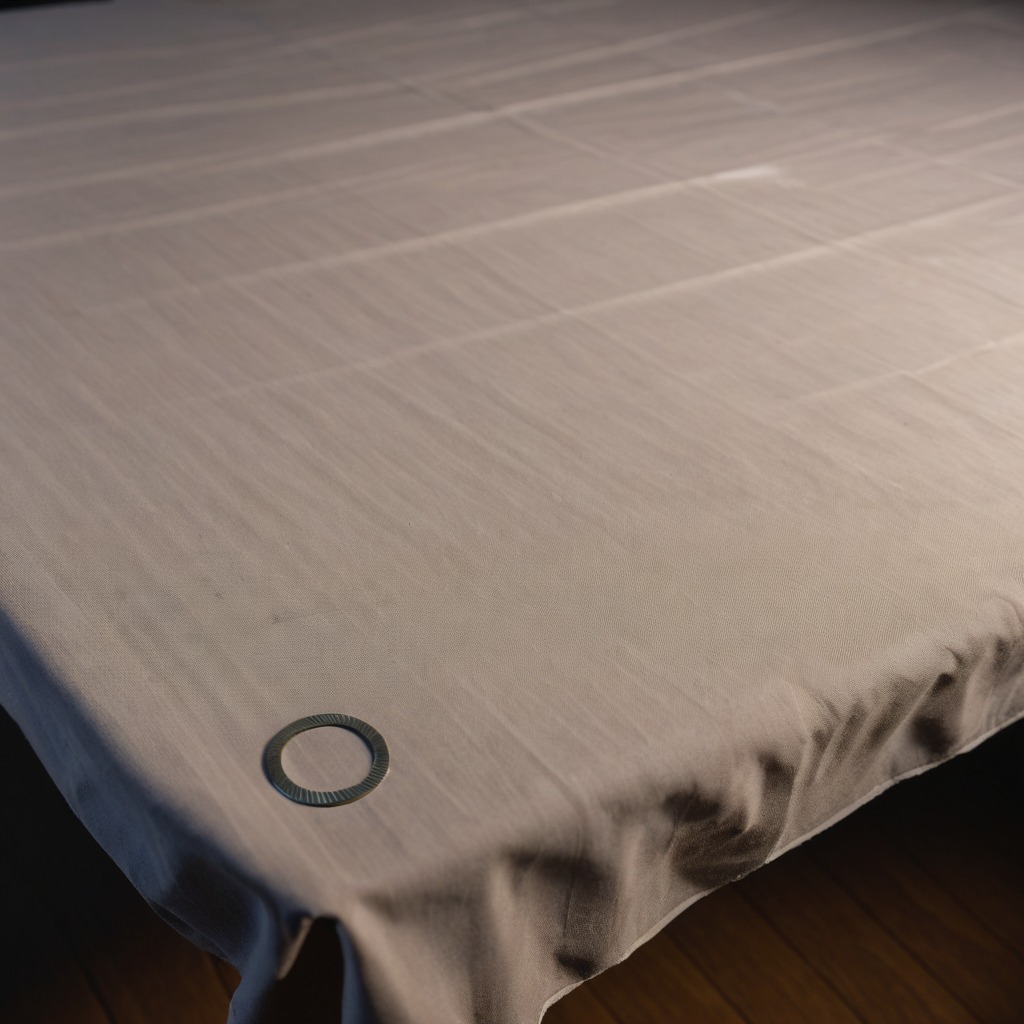
A flat metal washer lying on a wooden table inside a workshop at night.